Question: I have a custom control that looks like this:

It allows you to pick multiplier from 1 to 10. Inside it is scroll view with multiple UILabels in it. Each label has tag and using the tag I calculate needed positions for label.
The user may either swipe to move this or tap on the number to make it move automatically.
But I have faced the problem - if the view is scrolling and I tap on the number while it is scrolling, it will stop not on the number I tapped on, but on some other number.
When the scroll view is not scrolling taps work fine. Here is relevant code:
This method is needed to stop on the number when it ends scrolling:
'''
- (void)scrollViewWillEndDragging:(UIScrollView *)scrollView withVelocity:(CGPoint)velocity targetContentOffset:(inout CGPoint *)targetContentOffset
{
NSInteger targetIndex = targetContentOffset->x / (self.frame.size.width / 4.0) ;
*targetContentOffset = CGPointMake((targetIndex) * (self.frame.size.width / 4.0), targetContentOffset->y);
if (targetIndex > [self.dataSource numberOfItemsInPicker:self] - 1) {
targetIndex = [self.dataSource numberOfItemsInPicker:self] - 1;
}
if (self.gameName) {
for (int i=0; i<self.labels.count; i++) {
UILabel *label = self.labels[i];
if (i == targetIndex) {
label.textColor = [GeneralHelper colorForGame:self.gameName];
}
else {
if ([self.delegate respondsToSelector:@selector(colorForTextForSmallNumberPicker:)]) {
label.textColor = [self.delegate colorForTextForSmallNumberPicker:self];
}
}
}
}
if (self.delegate) {
[self.delegate smallNumberPickerView:self didPickNumberAtIndex:targetIndex];
}
}
'''
This is the code that determines position of labels in scroll view:
'''
- (CGPoint)offsetForIndex:(NSUInteger)index
{
return CGPointMake(roundf((self.frame.size.width / 4.) * index), 0.);
}
'''
And I think this is the offending code that handles tap gesture recognizer:
'''
- (void)handleTapGesture:(UIGestureRecognizer *)recognizer
{
if (recognizer.state != UIGestureRecognizerStateEnded) {
return;
}
[self.scrollView setContentOffset:[self offsetForIndex:recognizer.view.tag - LABELS_START_TAG] animated:YES];
}
'''
My ideas what happens is that during scrolling frame is wrong, or positions are wrong, but I have no idea how to handle this. I noticed that when I tap I NSLog target offset and it is wrong, and if it is not scrolling - I will get right offset.
What can I do about this?
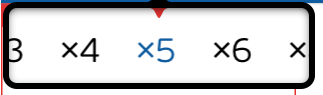
Answer: There was an error in calculations. This line:
'''
return CGPointMake(roundf((self.frame.size.width / 4.) * index), 0.);
'''
It divided by 4 but the labels were actually smaller then 1/4 of the picker, so I got wrong results.